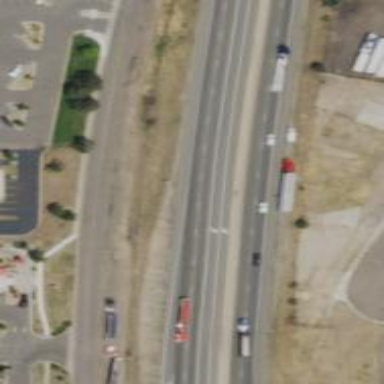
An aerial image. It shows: Asphalt trunk highway classified as expressway.